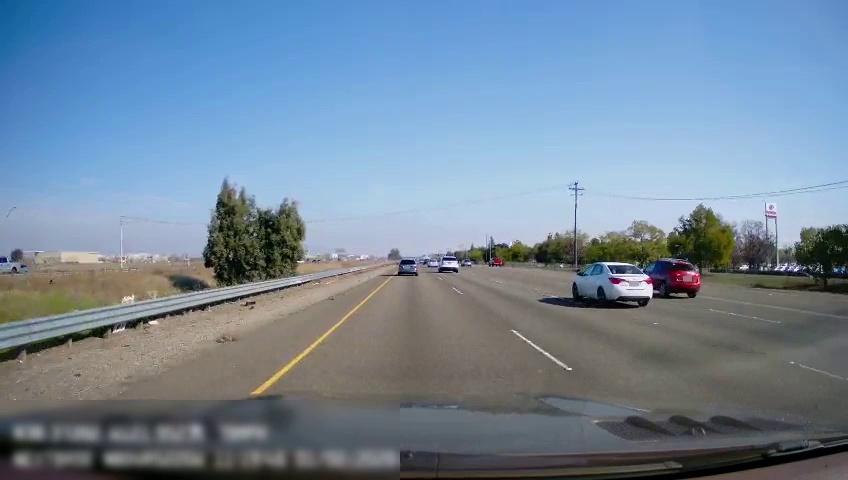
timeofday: Day
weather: Sunny
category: Drivable Space
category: Vehicles | Car
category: Vehicles | Car
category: Vehicles | Car
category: Vehicles | Car
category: Vehicles | Truck
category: Vehicles | Car
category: Vehicles | SUV
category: Vehicles | Car
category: Lanes | Current Lane
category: Lanes | Current Lane
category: Lanes | Alternate Lane
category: Lanes | Alternate Lane